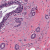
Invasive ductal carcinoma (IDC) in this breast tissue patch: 0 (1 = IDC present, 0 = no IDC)